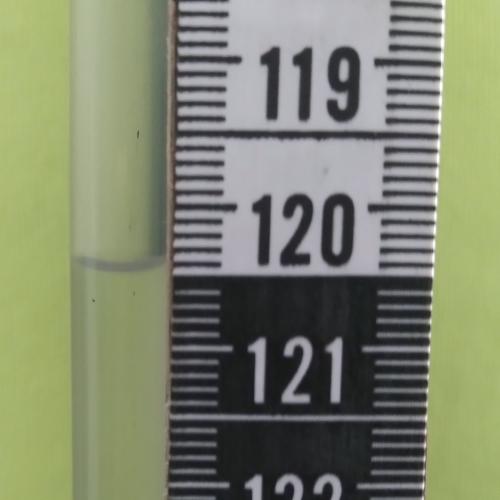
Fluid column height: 120.4 cm